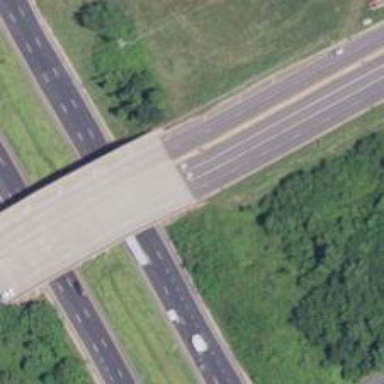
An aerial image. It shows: Trunk highway with bridge.